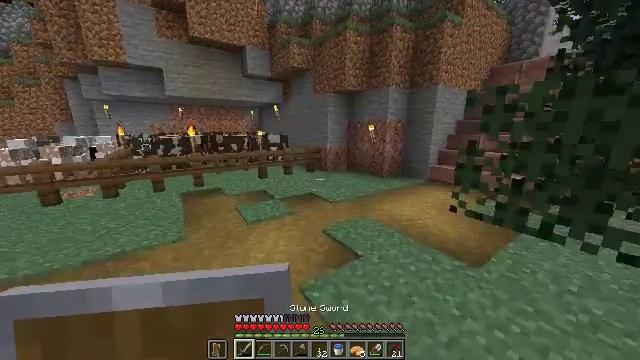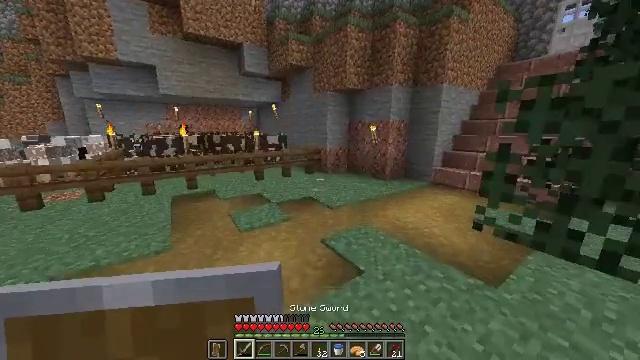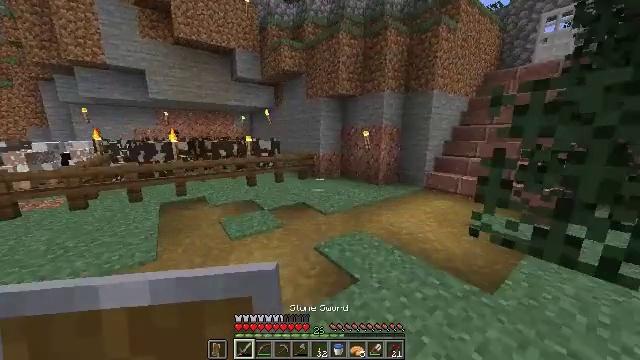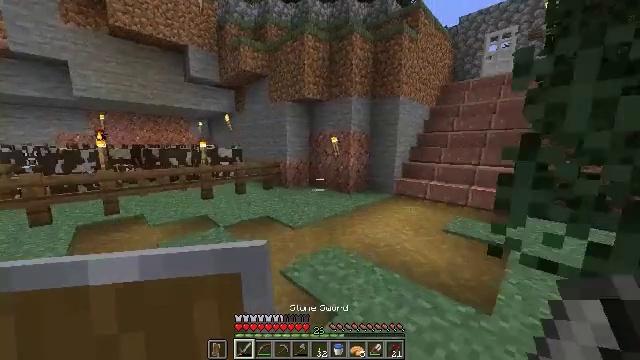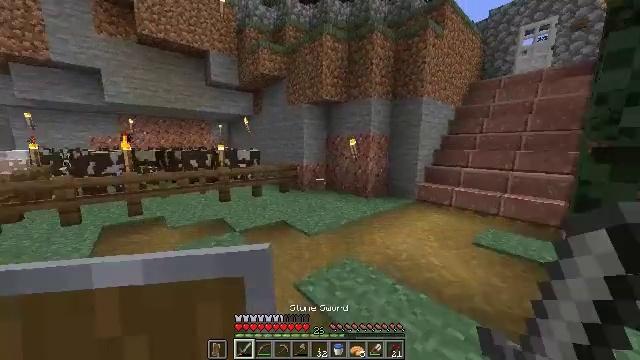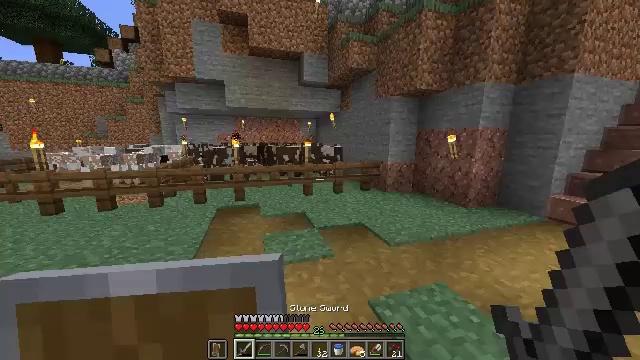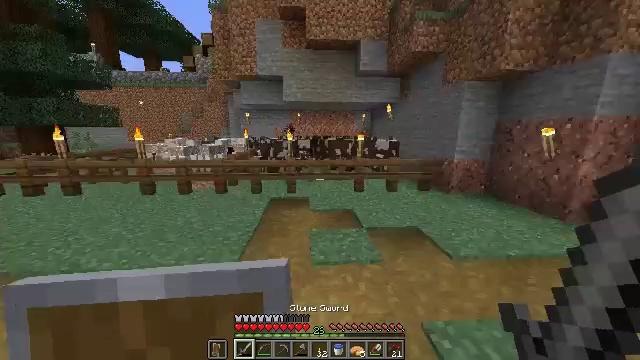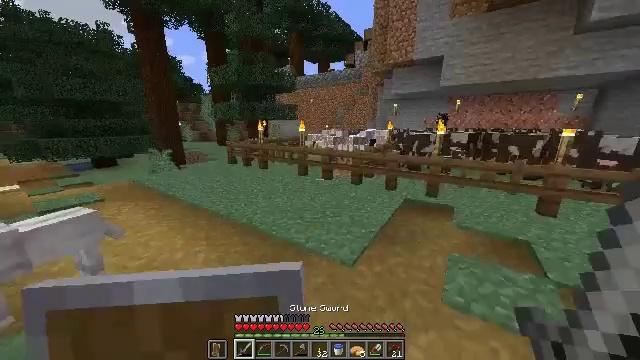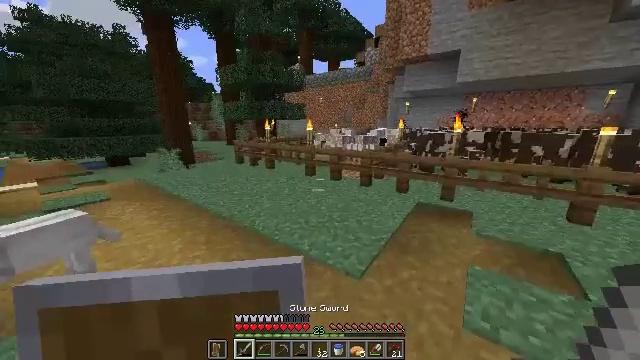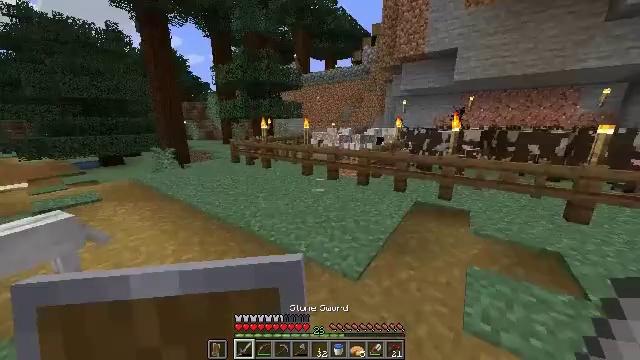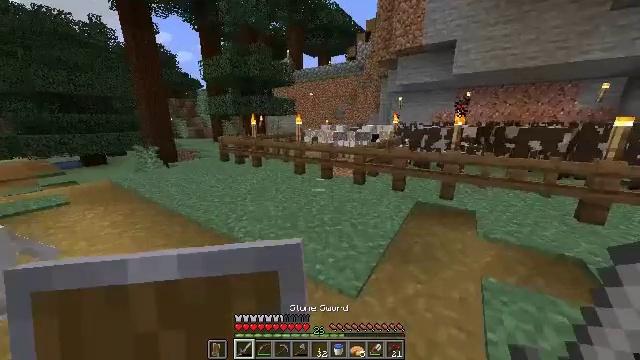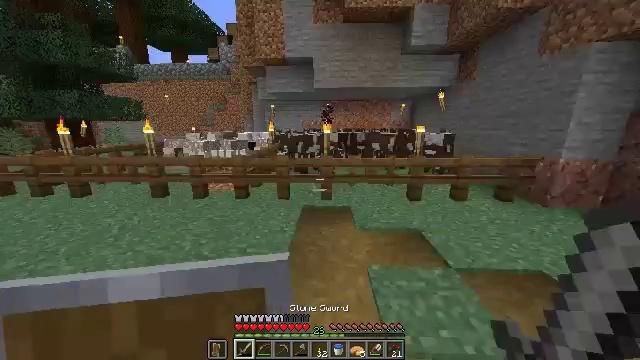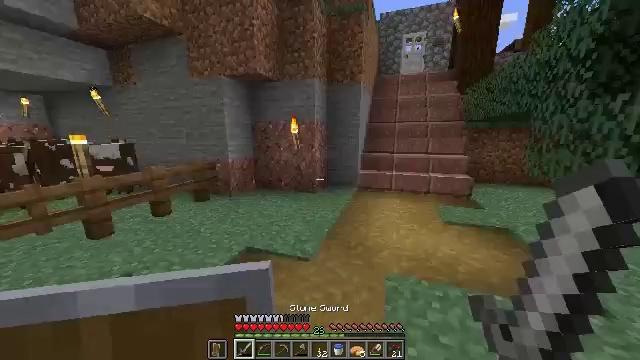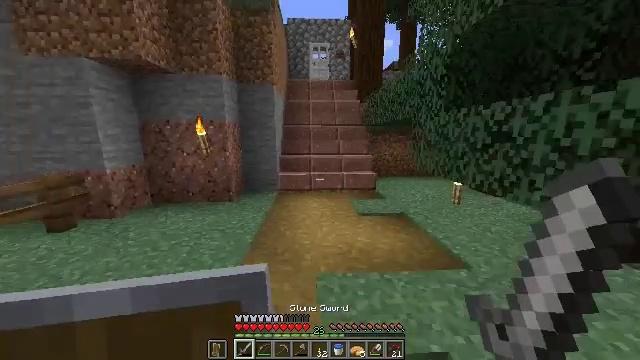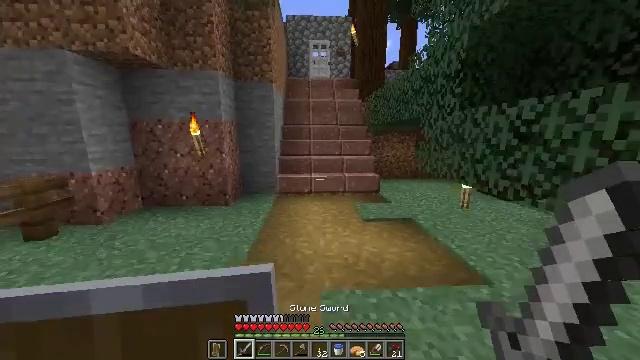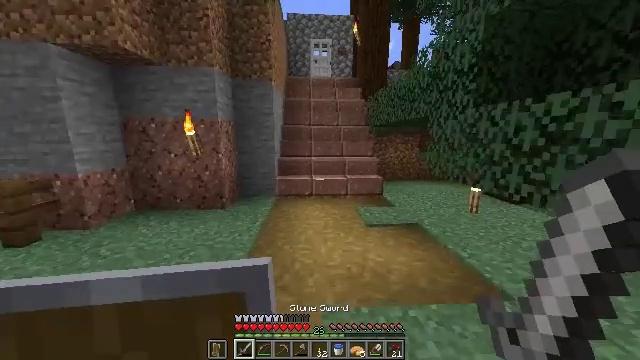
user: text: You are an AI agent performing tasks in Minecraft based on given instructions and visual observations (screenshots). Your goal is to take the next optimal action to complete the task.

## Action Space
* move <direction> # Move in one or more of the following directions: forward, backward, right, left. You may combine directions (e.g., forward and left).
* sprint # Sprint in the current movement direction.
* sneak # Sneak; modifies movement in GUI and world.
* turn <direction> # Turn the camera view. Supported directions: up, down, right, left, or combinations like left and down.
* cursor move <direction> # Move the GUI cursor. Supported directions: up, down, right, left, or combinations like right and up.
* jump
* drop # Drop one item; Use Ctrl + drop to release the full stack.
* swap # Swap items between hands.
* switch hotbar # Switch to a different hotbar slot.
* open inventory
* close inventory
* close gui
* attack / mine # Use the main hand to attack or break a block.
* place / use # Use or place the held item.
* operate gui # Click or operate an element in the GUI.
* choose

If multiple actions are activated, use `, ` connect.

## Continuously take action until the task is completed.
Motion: motion action
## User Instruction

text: Create a light gray bed using the necessary materials.
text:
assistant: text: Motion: move forward
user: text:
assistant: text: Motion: move forward, turn right and up
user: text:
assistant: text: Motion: move forward, turn right and up
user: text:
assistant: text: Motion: move forward, turn left
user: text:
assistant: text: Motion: move forward, turn left and down
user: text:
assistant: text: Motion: move forward, turn left and down
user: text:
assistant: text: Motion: move forward, turn left and down
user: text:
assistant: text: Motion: move forward, turn left
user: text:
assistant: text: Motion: move forward
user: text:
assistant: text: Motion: move forward, turn right
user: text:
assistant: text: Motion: move forward, turn right and up
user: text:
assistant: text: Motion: move forward, turn right and up
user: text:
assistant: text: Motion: move forward, turn right
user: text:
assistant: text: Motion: move forward, sprint
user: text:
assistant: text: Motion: move forward, sprint
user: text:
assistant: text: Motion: move forward
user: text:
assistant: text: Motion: move forward
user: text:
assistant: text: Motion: move forward, turn up
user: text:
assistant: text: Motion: move forward
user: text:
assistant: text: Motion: move forward
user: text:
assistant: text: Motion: move forward
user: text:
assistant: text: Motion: move forward
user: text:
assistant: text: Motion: move forward, turn up
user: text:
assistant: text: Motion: move forward, turn up
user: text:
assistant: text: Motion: move forward, turn right and up
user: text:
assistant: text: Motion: move forward
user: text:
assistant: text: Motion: move forward
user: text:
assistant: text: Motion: move forward
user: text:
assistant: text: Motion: move forward
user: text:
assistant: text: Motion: move forward